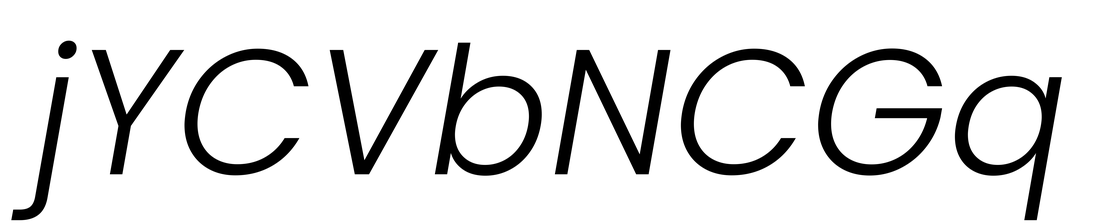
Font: Poppins-LightItalic